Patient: sex F, age 52
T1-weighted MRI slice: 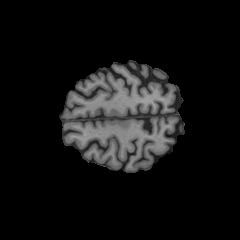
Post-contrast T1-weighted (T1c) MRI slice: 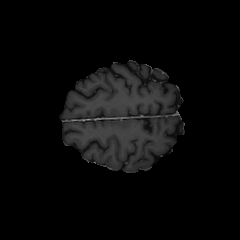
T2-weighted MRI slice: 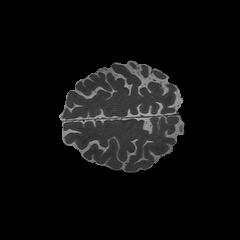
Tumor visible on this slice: no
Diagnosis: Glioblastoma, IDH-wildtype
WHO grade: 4